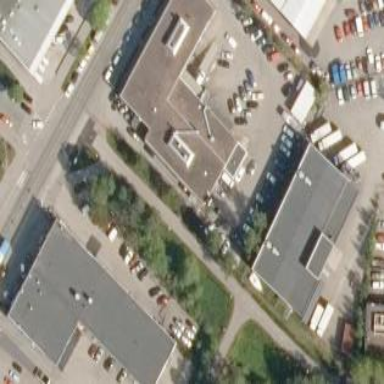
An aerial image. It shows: Building that houses car shop.